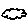
Label: cloud